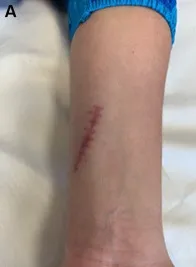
Clinical presentation of the ulnar nerve injury. Representative picture demonstrating the surgical incision in close proximity to the Guyon's canal.
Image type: medical_photograph (skin_photograph)